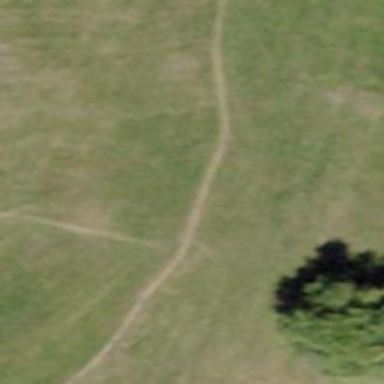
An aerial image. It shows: Path covered with grass.